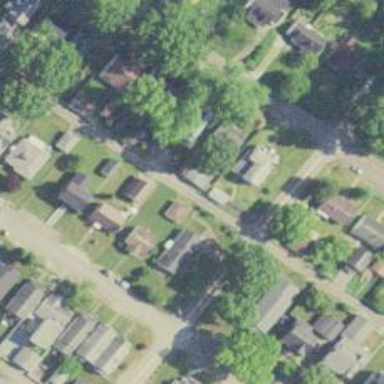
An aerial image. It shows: Alleyway designated as service road.